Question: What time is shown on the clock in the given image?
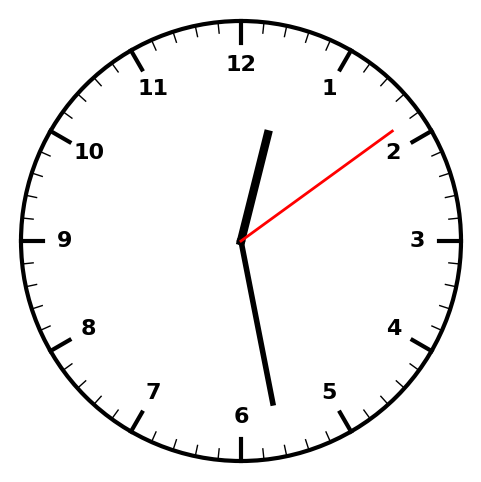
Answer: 12:28:09